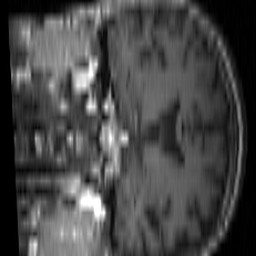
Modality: T1w
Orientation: coronal
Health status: ill
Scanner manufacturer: siemens
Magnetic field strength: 1.5 T
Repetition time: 0.4 s
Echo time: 0.014 s